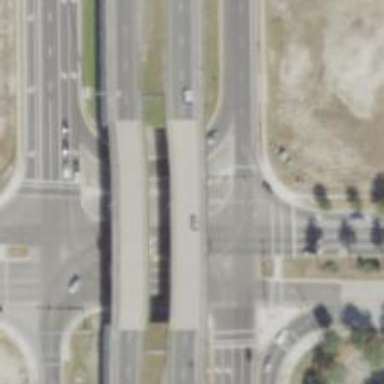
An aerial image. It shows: Footway located on traffic island.